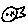
Label: fish